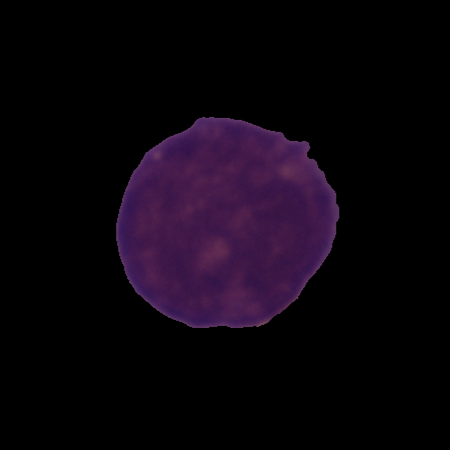
Label: cancer